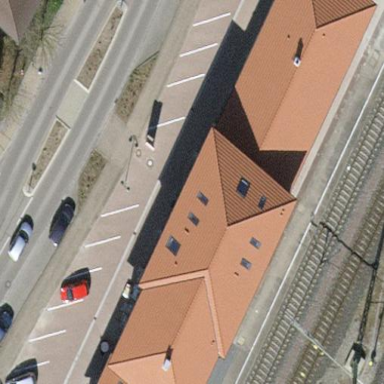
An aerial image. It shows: Train station building.